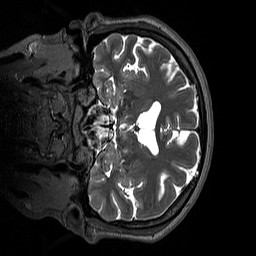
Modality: T2w
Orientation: coronal
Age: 48
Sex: female
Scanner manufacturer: siemens
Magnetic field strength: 3 T
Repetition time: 3.2 s
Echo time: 0.412 s